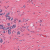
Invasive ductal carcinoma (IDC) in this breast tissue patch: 0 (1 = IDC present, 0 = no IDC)